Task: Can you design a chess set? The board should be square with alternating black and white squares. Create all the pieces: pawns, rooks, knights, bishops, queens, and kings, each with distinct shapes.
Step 2194:
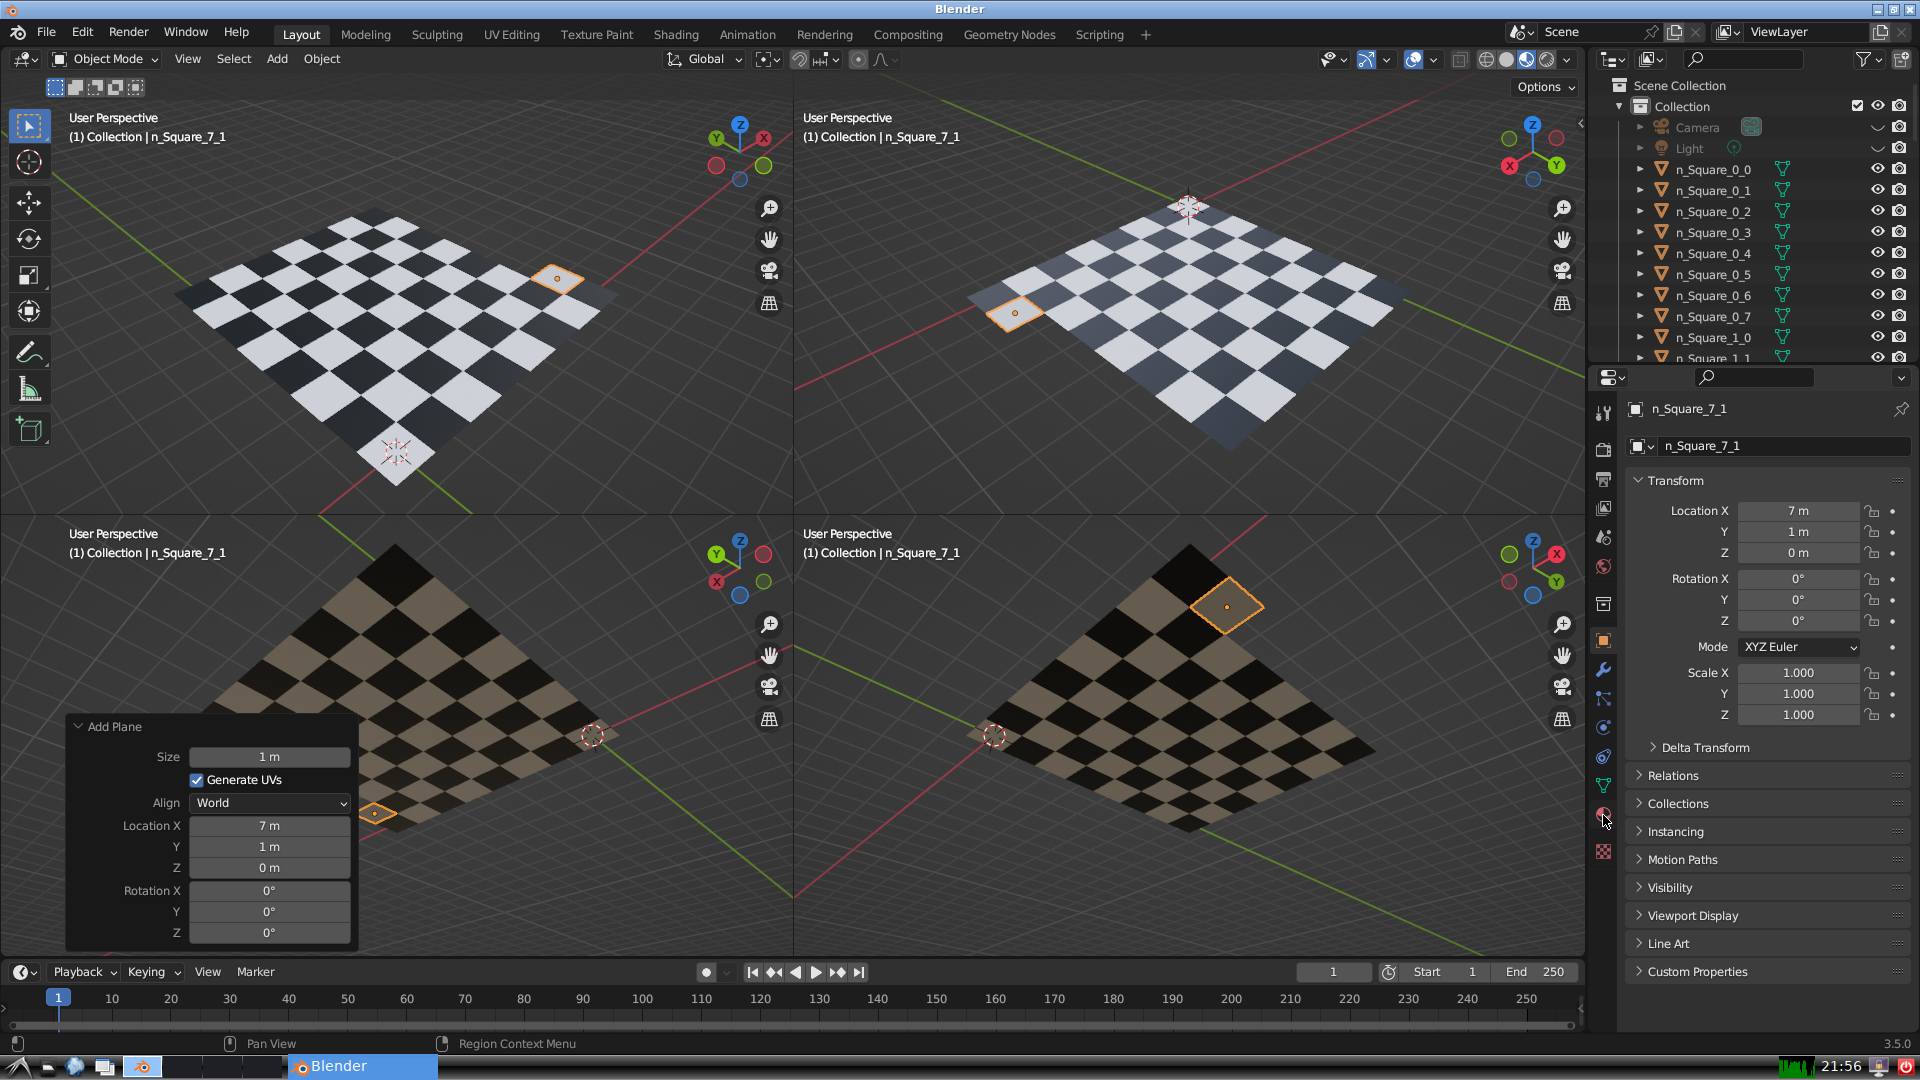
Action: click: no